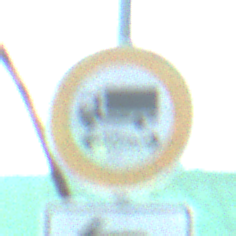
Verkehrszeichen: TatsaechlicheLaenge
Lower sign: RichtungsangabeDurchPfeile2
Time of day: MorningAfternoon
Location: Roofed (Special)
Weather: PartlyCloudy
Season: NotSpecified
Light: Natural